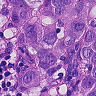
Metastatic tissue present: yes